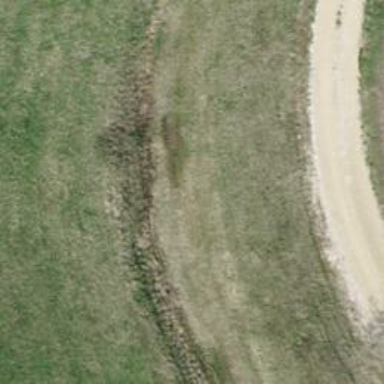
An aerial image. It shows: Path covered in grass.